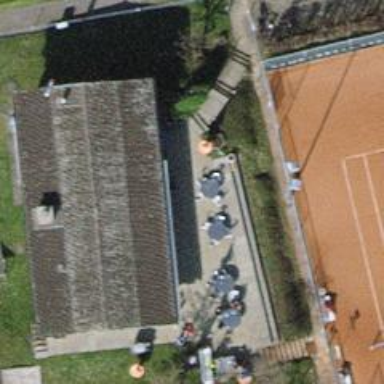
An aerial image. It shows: Restaurant with flat roof.